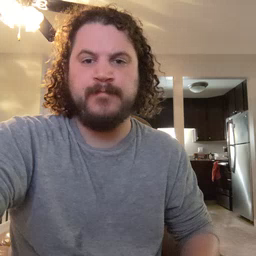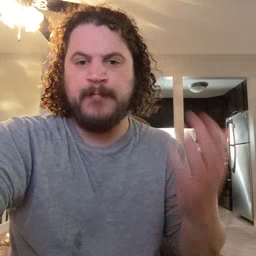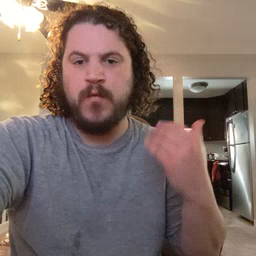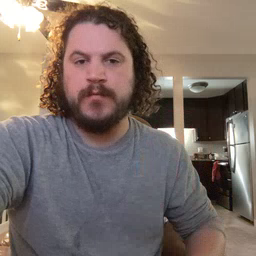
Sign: before